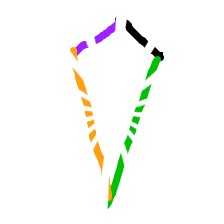
Shape: kite